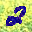
Label: 2